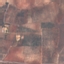
Land use / land cover: PermanentCrop